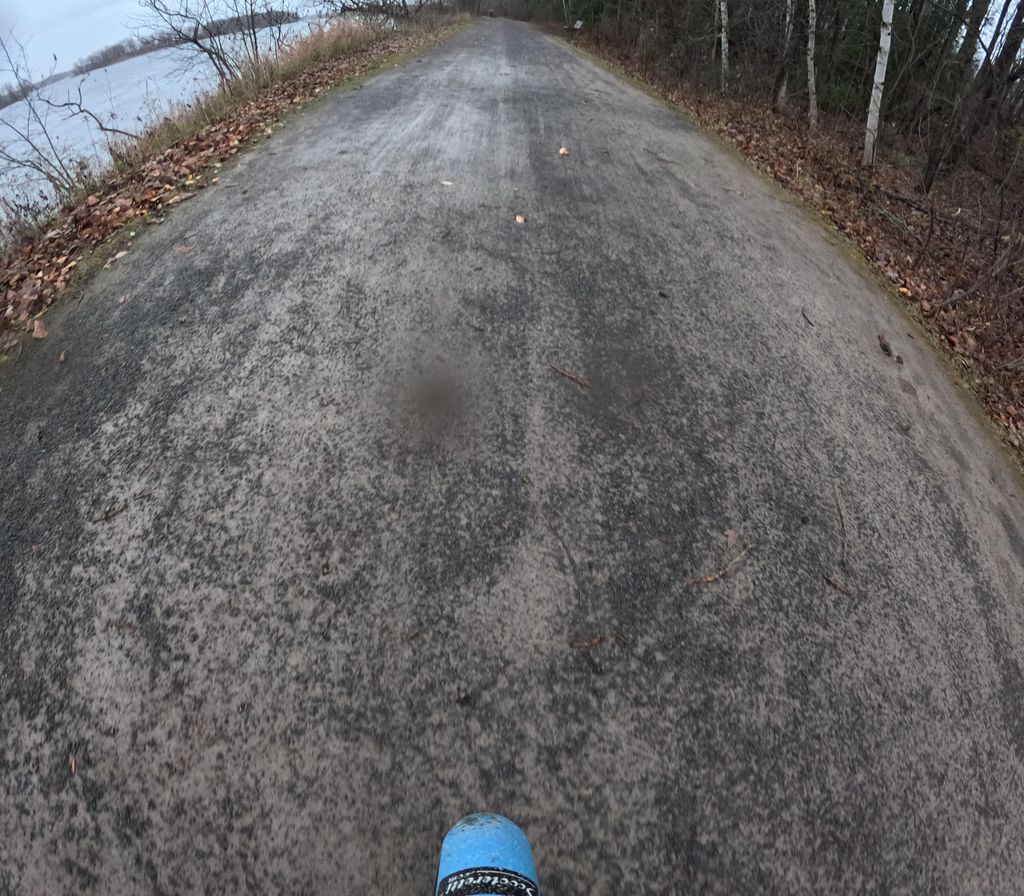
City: ottawa-gatineau